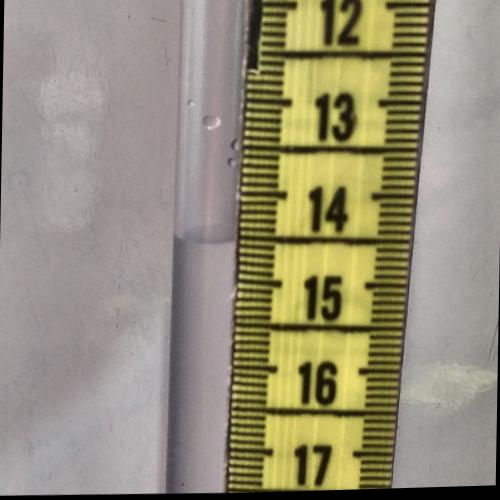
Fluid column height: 14.6 cm